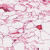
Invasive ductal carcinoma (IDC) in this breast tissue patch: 0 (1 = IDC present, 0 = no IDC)